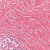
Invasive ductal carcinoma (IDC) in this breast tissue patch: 0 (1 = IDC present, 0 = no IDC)